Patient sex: F
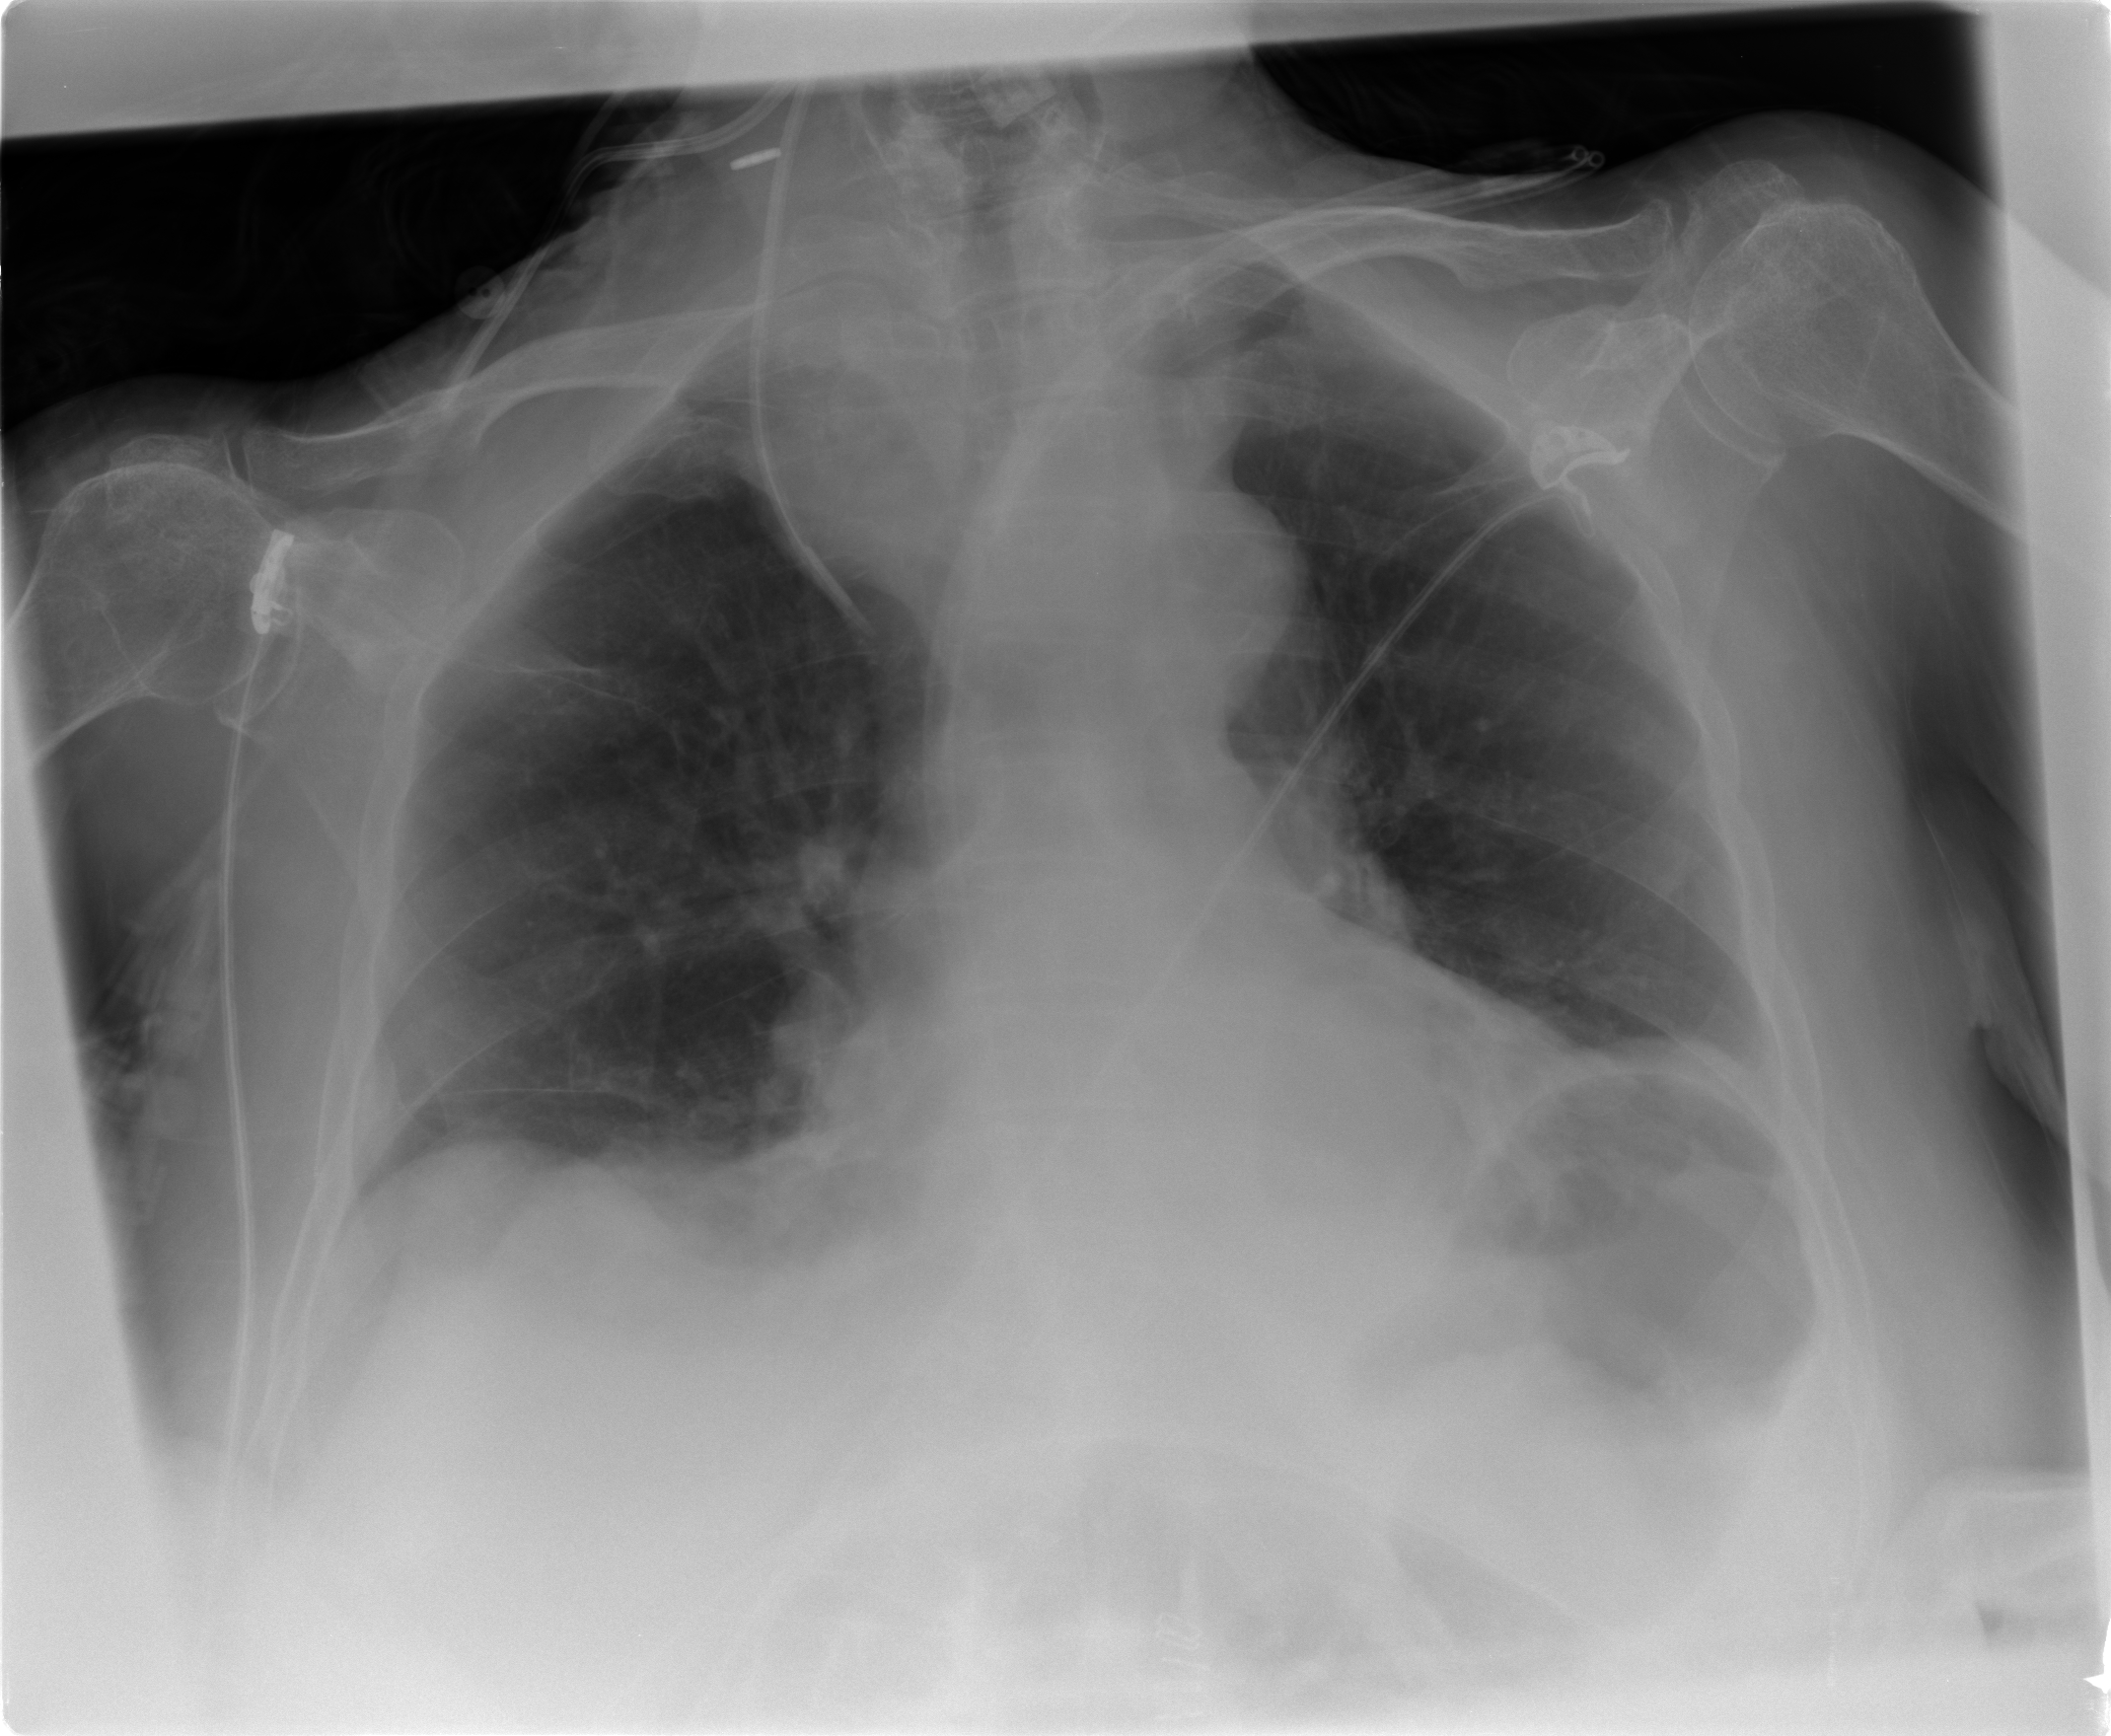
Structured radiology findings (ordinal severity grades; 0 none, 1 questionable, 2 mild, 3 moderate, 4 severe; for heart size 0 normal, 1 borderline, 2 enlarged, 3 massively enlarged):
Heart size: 1
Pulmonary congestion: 0
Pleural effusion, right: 0
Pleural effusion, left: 0
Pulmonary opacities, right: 0
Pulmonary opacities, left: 0
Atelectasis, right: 2
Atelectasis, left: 0